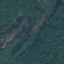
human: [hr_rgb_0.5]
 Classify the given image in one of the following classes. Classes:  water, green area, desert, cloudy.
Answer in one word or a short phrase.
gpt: green area